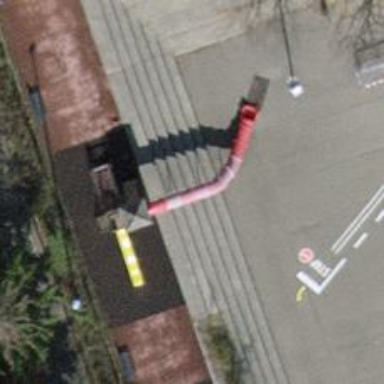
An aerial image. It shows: Playground featuring slide.